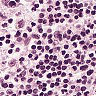
Metastatic tissue present: no